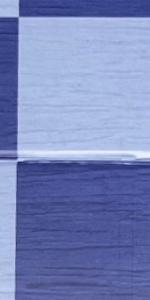
Label: Empty